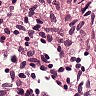
Metastatic tissue present: no